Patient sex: M
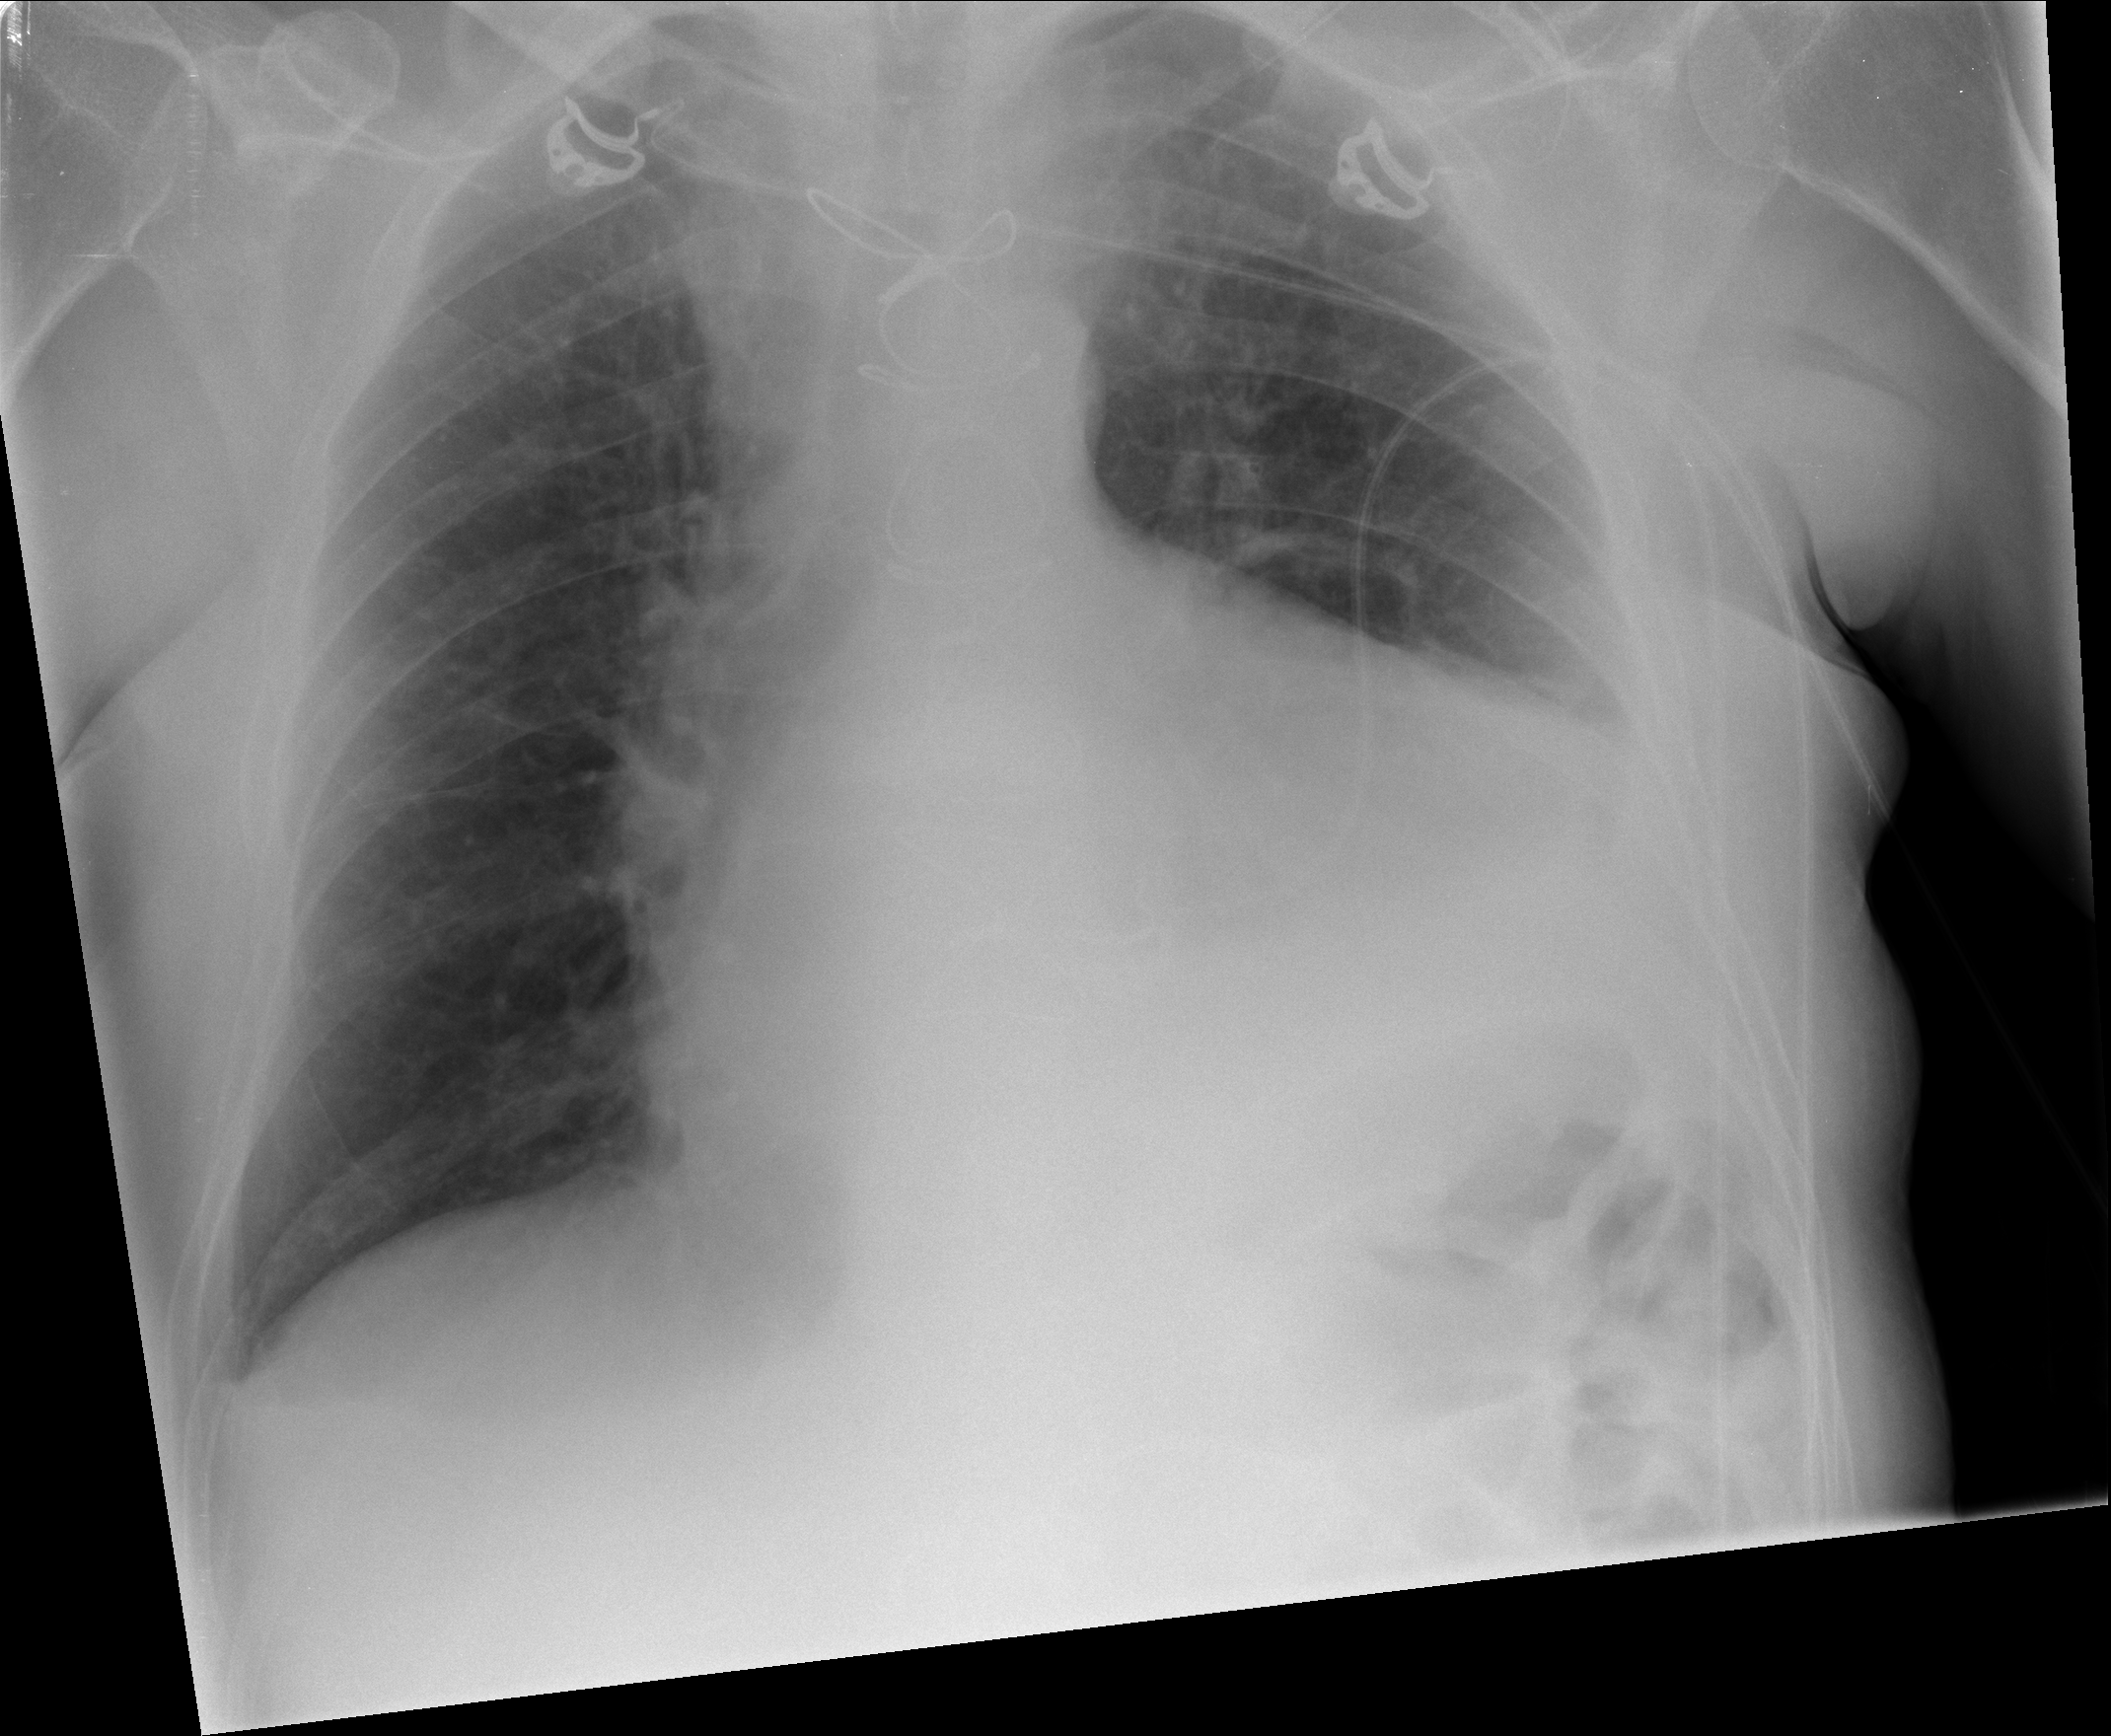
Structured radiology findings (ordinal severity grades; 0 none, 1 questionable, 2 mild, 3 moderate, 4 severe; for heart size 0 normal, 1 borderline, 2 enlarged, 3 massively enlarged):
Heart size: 2
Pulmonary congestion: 0
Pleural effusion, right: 2
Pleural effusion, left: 2
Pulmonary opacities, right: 0
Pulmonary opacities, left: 0
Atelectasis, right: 2
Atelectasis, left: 2